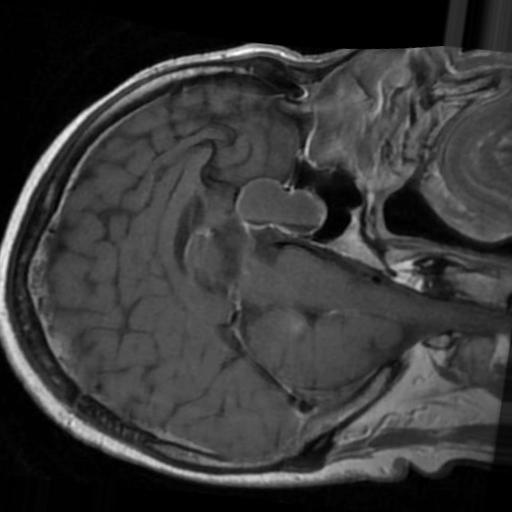
Label: brain_tumor